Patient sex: M
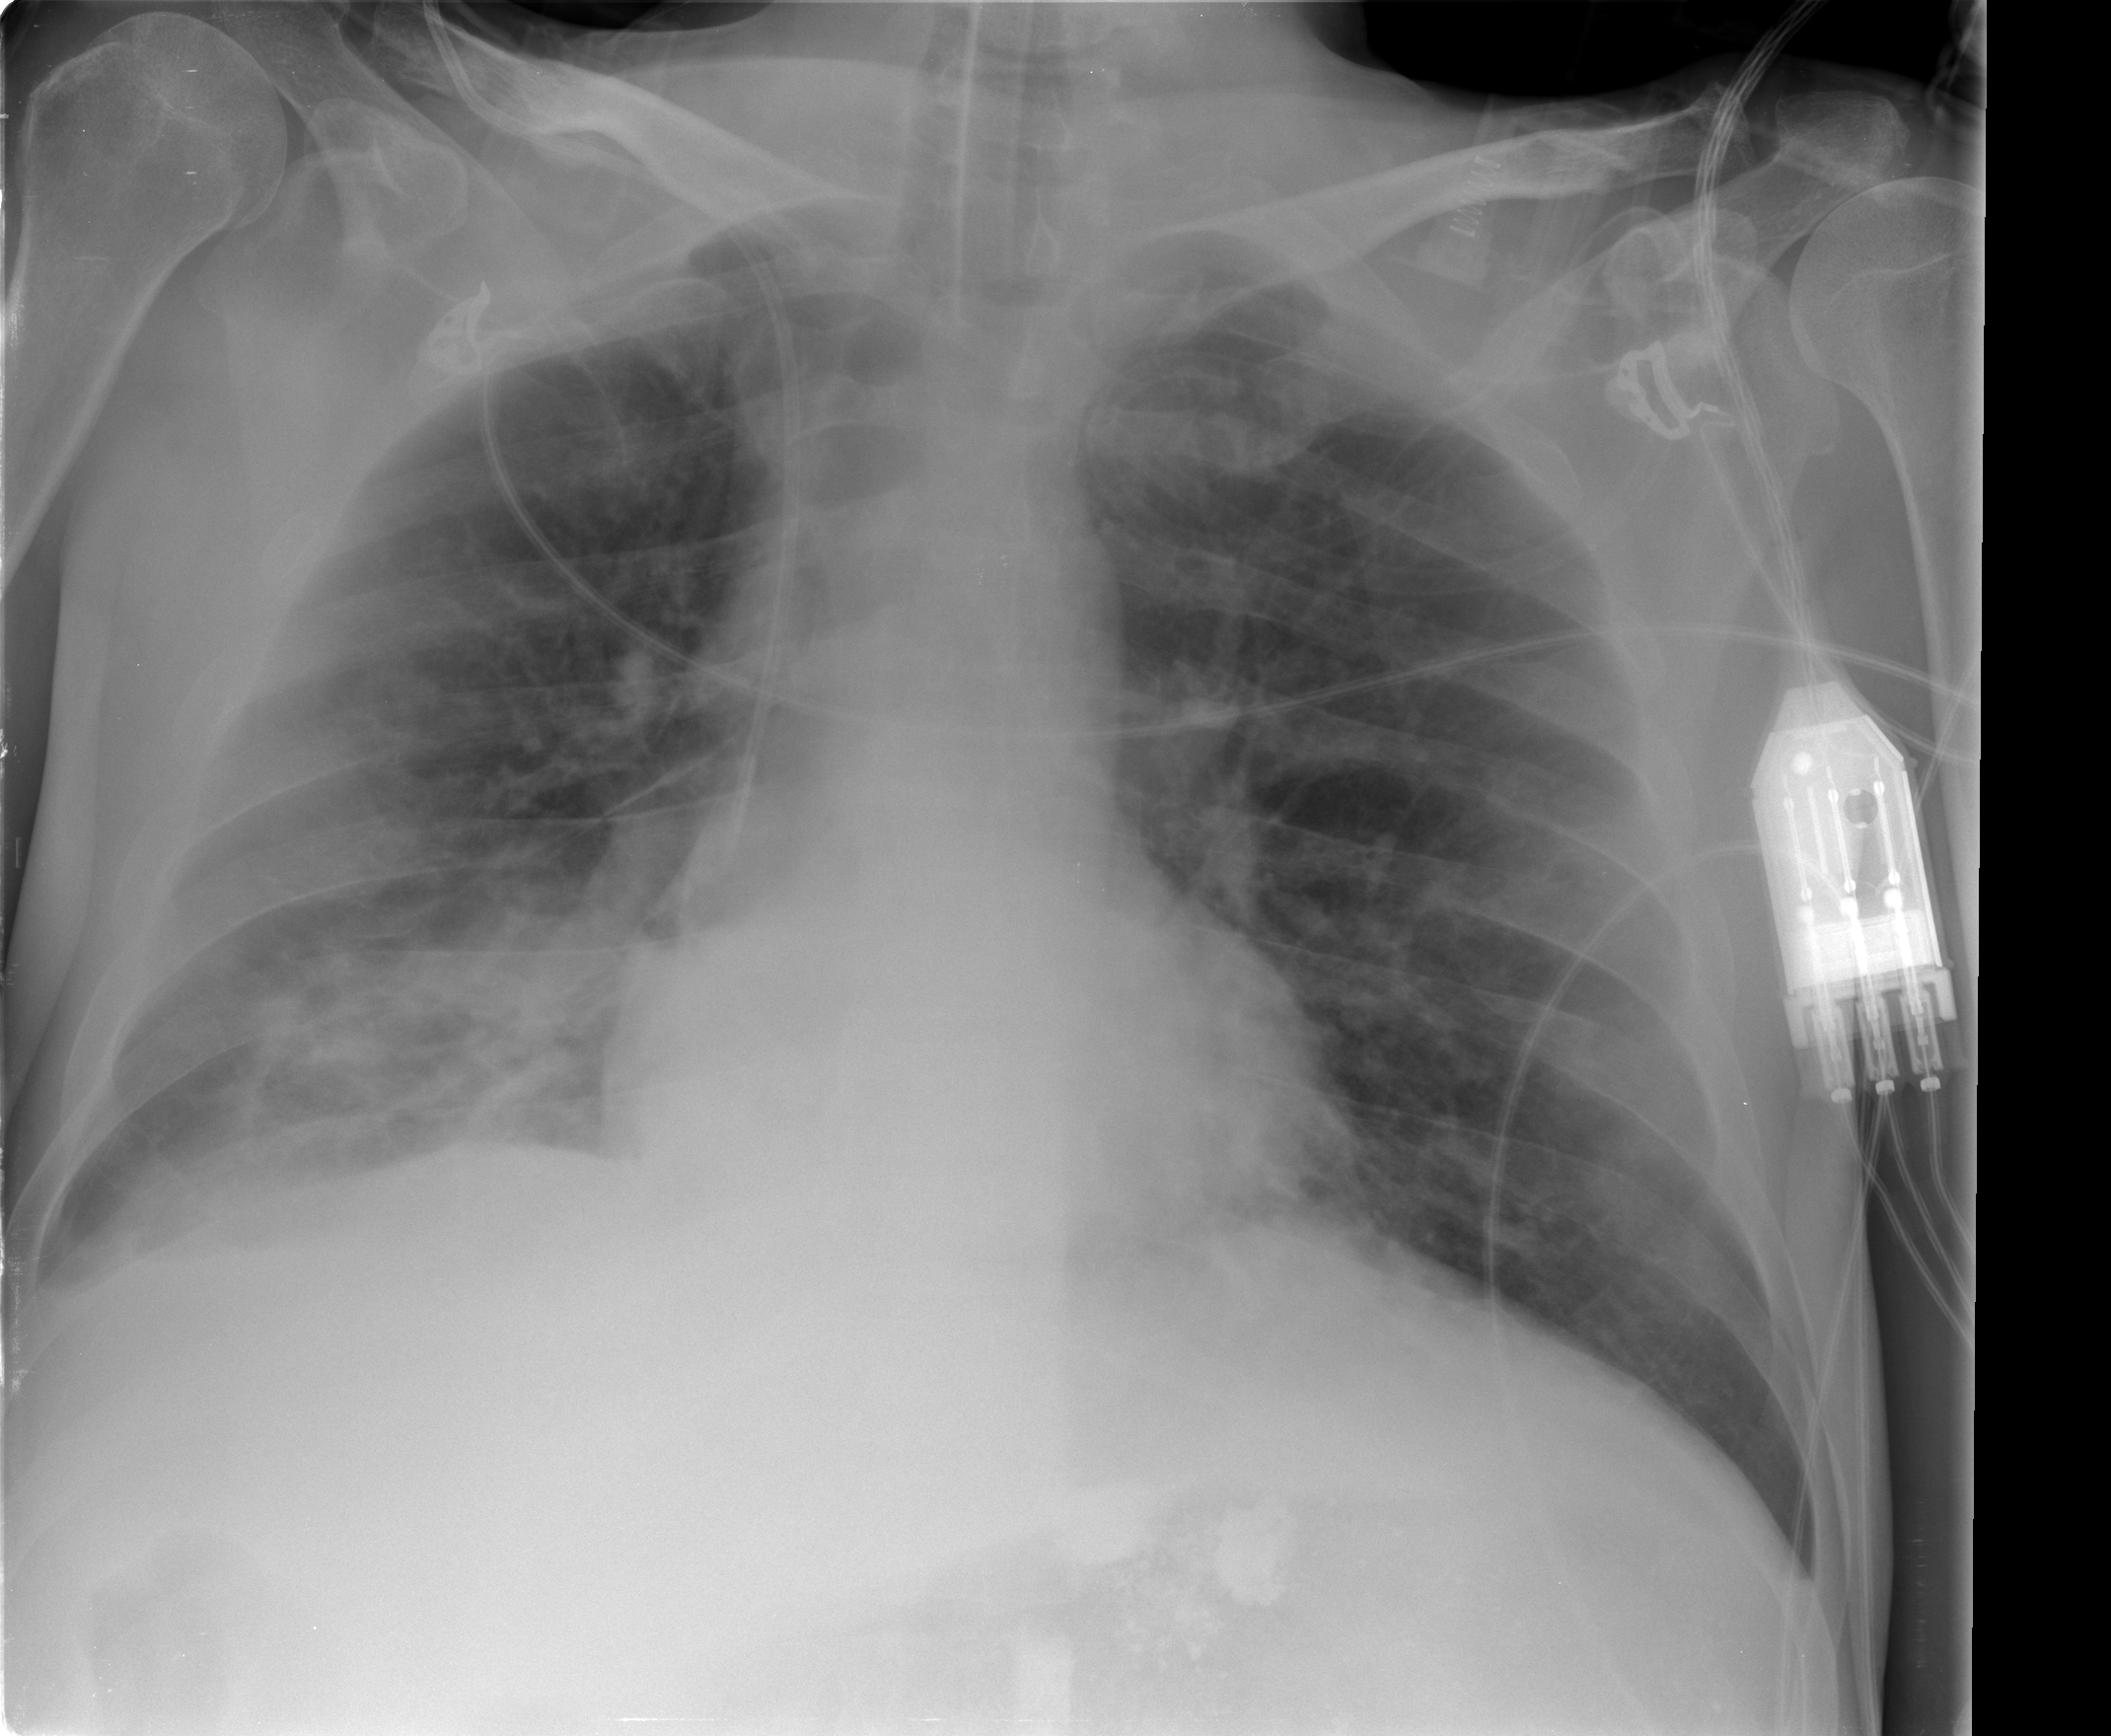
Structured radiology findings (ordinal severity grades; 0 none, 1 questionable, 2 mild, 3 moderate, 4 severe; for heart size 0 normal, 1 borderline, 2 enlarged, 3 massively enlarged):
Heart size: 0
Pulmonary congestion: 0
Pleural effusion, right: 2
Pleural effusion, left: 0
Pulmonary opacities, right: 3
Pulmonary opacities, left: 2
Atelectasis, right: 2
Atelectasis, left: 0